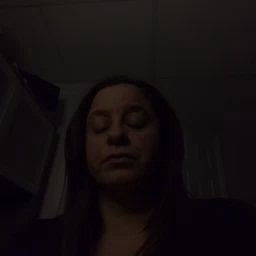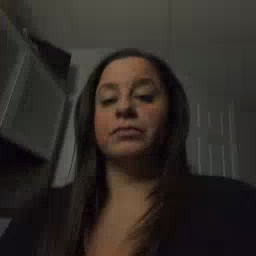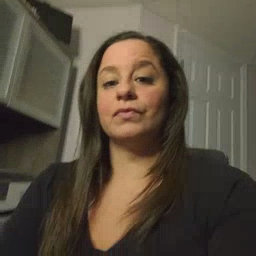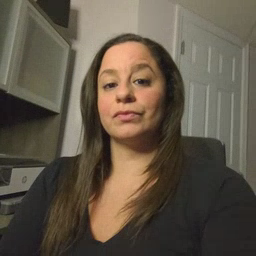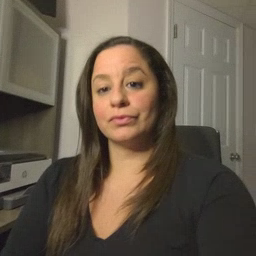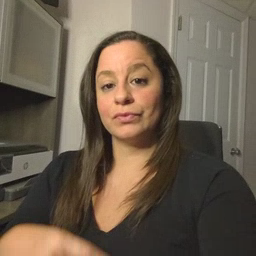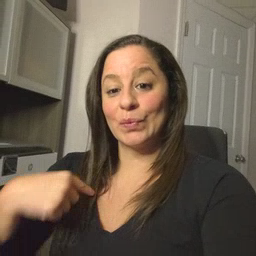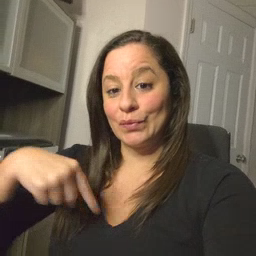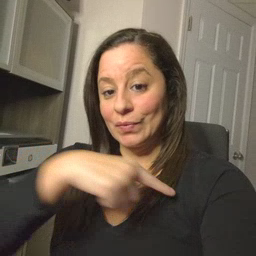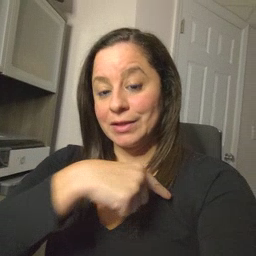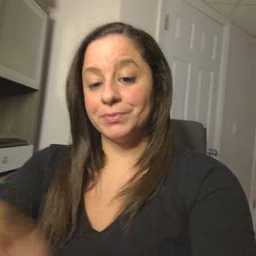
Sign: weus